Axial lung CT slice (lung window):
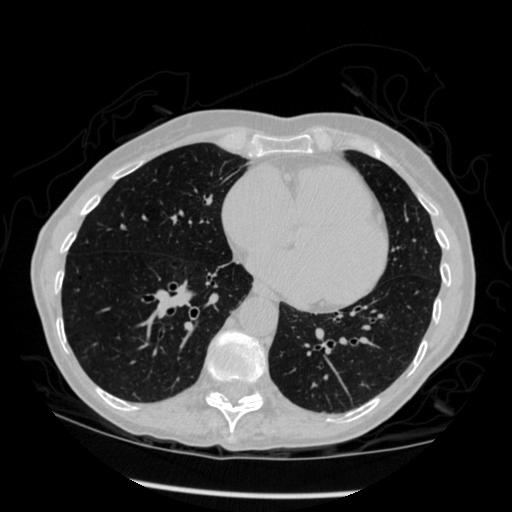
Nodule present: no